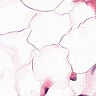
Metastatic tissue present: no